Question: I've been working on a script (With some help from folk on SO). I have managed to create a script that imports a csv file and updates named ranges based on the imported data.
Here is an image of what I'm trying to do:

At this point I have imported data which has been populated into columns A:G. The cells in columns H:L are formula and are based on the data in A:G. Because I have imported data the data are now longer than the formula range. If not relying on script I would just double click the small blue square at the bottom right of the highlighted cells and the formulas would copy down. This is what I'd like to have the script do once I have imported the data.
I created a range called "formula_range" which automatically updates with the length of data. "formula_range" starts in cell H3 and ends in L:N where N is the length of rows in the sheet.
"formula_range" therefore contains some populated cells with formula and then blank rows all the way to the bottom of the sheet.
I saw <URL> SO post. So in English, my line of thinking is:
1. Create a variable formula_range H3:L3 as a range
2. paste formula_range to every row in formula_range
3. Voila?
How do I get the variable formula_range if the first row in formula_range will always have the formula to be copied down. Put another way it should be fixed at H3:L3.
I tried this:
'''
var copy_range = ss.getRangeByName("formula_range").getRange(1,5,1);
SpreadsheetApp.getUi().alert(copy_range);
'''
My alert said "undefined" (I really wasn't sure what it would show.)
My line of thinking is not the most efficient since I am going to copy over existing formula. Perhaps there is a better way?
How do I get the first row in a named range 'formula_range[0];' ?
How can I use script to copy down formula in formula_range?
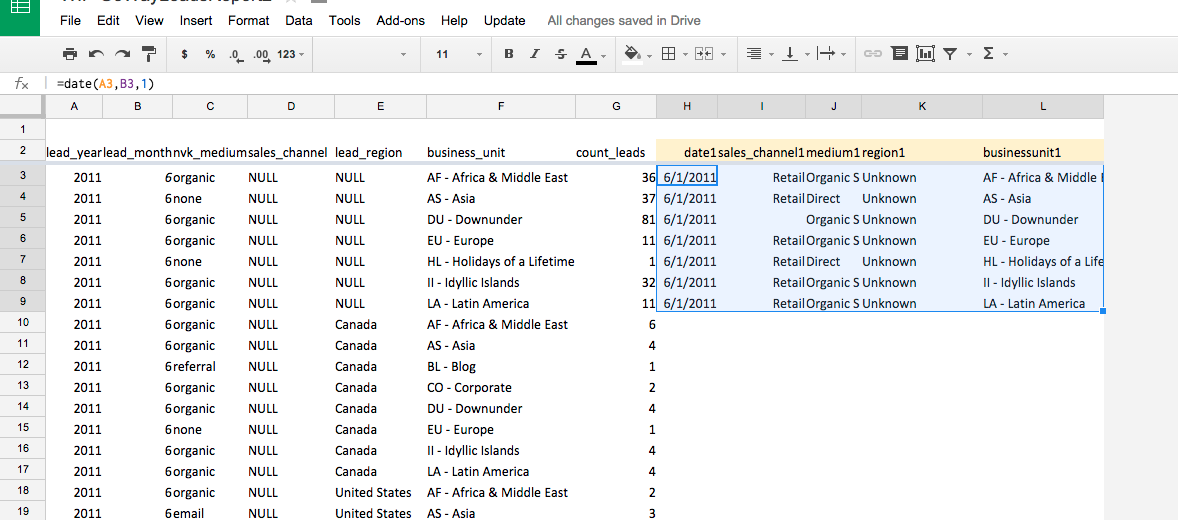
Answer: I think what you're trying to accomplish could be achieved more efficiently with a built-in arrayformula:
<URL>
Place in H3:
=ARRAYFORMULA(DATE(A3:A,B3:B,1))
for each of your formulas in H through L in row 3 surround them with array formula and extend the arguments with open-ended ranges starting with row 3 as in the above example